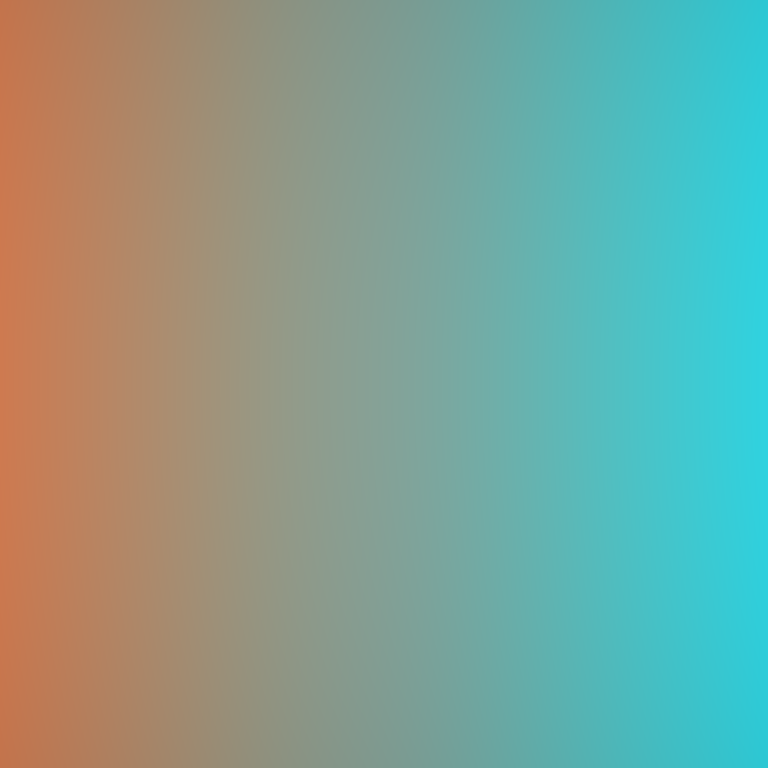
Abstract light effect, smooth gradient from warm orange to cool cyan, calm atmosphere, soft blend, no room, no furniture, no objects.